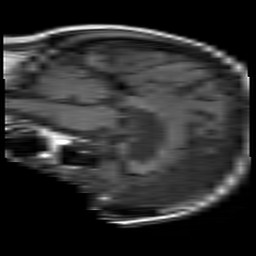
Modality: T1w
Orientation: sagittal
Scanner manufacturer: philips
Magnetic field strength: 1.5 T
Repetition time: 0.7047 s
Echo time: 0.015 s